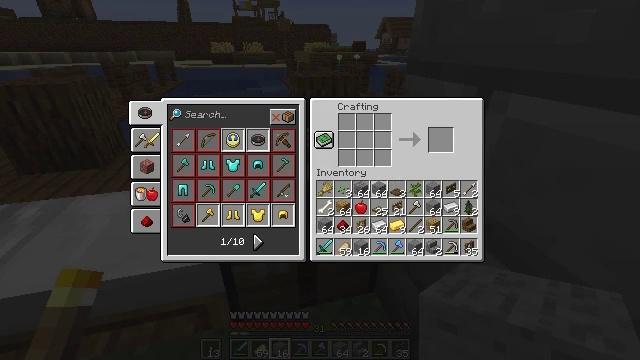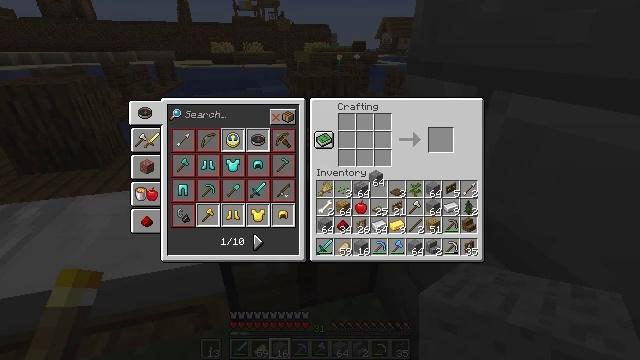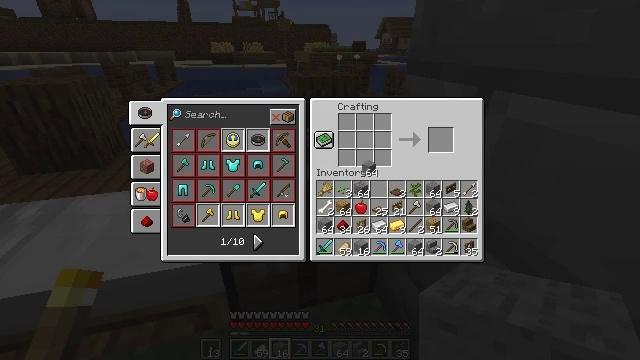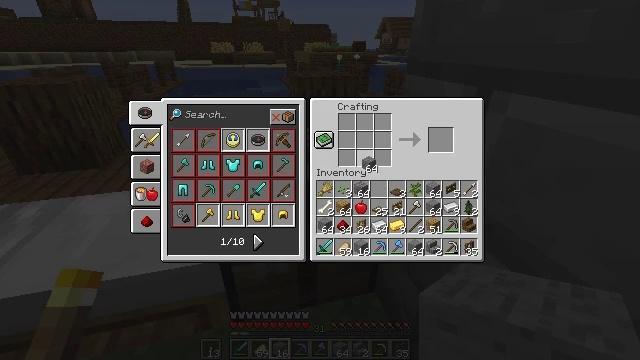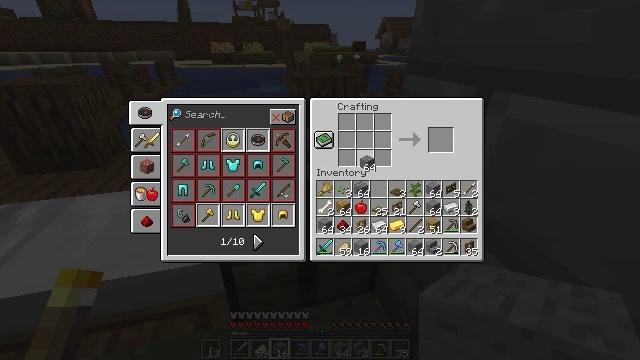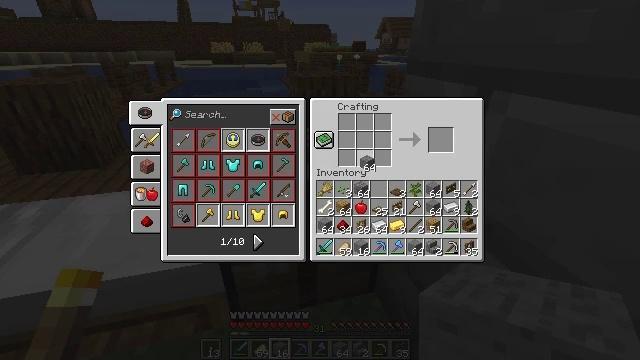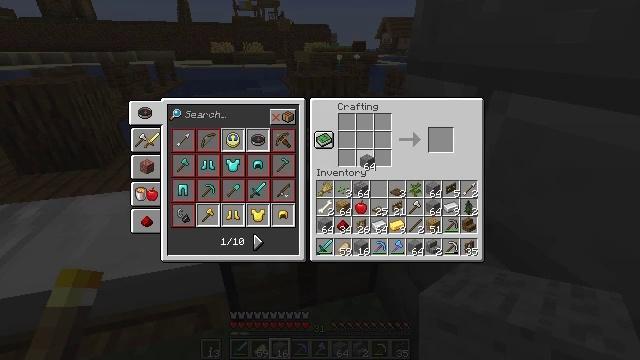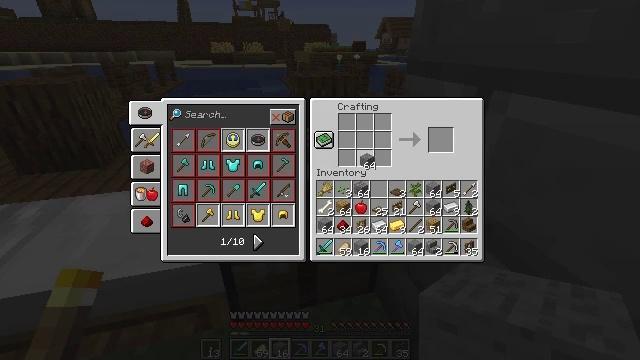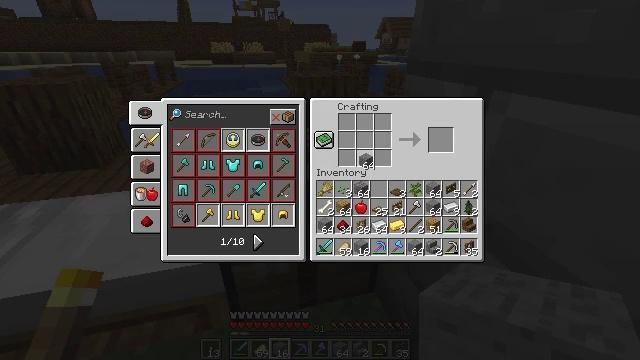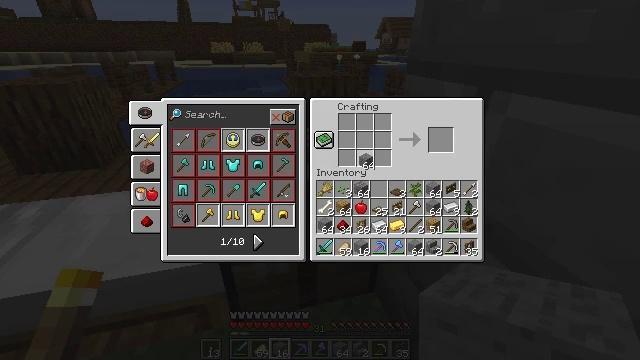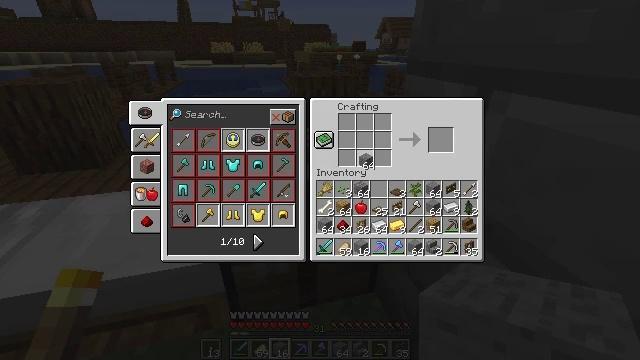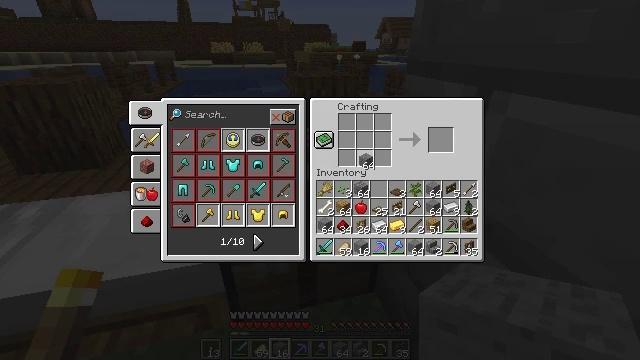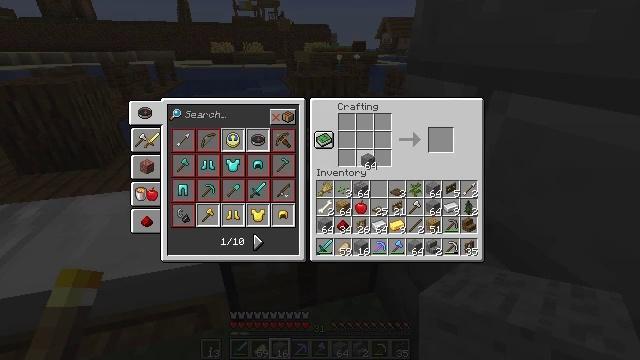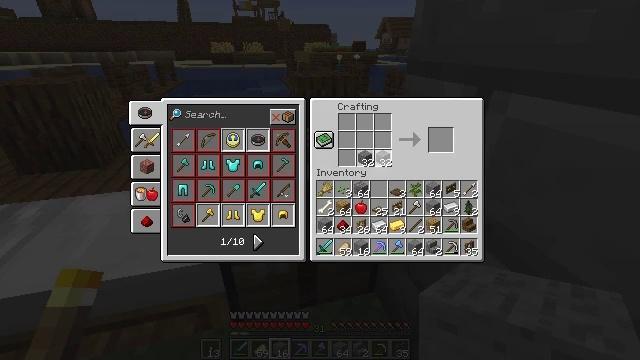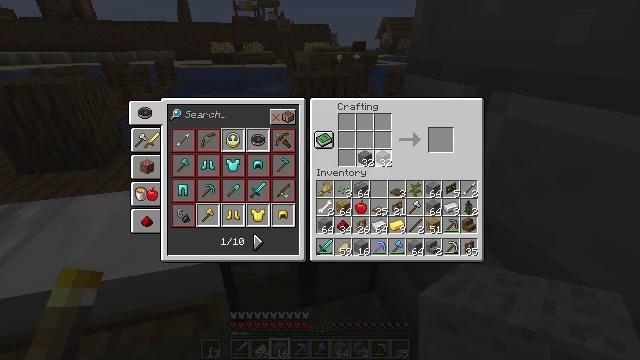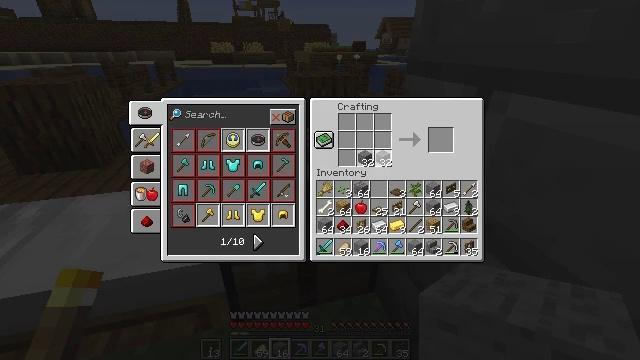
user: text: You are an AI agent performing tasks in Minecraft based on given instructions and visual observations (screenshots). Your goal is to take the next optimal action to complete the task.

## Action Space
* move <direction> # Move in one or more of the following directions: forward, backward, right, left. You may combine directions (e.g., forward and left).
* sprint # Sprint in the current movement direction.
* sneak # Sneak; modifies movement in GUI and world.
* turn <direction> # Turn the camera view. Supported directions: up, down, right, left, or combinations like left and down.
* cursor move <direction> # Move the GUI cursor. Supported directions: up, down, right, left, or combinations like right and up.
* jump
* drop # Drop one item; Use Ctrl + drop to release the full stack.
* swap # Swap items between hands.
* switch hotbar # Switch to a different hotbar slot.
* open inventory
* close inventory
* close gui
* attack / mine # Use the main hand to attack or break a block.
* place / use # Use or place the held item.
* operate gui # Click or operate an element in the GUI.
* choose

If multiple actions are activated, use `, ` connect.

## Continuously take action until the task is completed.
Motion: motion action
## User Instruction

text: Open the crafting table to make stone bricks.
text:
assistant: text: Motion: cursor move up
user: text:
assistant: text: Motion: cursor move up
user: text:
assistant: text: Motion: no_op
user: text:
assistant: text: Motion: no_op
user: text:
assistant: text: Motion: no_op
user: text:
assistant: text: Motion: no_op
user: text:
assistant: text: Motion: no_op
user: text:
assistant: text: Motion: no_op
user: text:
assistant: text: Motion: no_op
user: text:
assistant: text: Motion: operate gui
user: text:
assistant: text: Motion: operate gui
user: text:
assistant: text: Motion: operate gui
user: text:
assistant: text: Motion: operate gui
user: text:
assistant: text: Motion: operate gui
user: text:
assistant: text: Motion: operate gui
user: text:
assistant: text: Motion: operate gui
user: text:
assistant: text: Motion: operate gui
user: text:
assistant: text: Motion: operate gui
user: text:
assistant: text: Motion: operate gui
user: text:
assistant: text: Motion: operate gui
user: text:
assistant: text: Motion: cursor move left, operate gui
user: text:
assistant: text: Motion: operate gui
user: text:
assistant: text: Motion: operate gui
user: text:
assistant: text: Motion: operate gui
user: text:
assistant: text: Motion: operate gui
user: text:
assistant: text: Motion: operate gui
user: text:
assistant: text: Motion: operate gui
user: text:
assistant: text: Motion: operate gui
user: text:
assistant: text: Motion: operate gui
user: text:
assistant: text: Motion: cursor move right